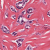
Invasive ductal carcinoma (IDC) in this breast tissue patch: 1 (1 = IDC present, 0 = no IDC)